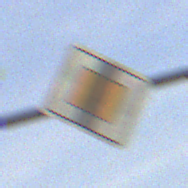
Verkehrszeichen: EndeVorfahrtsstrasse
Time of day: SunriseSunset
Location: Outdoor (Urban)
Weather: PartlyCloudy
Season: NotSpecified
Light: Natural